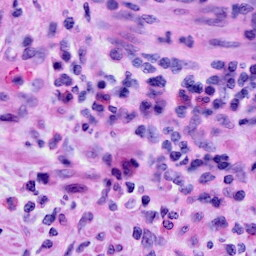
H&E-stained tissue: Cervix